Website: macys
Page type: account-dashboard
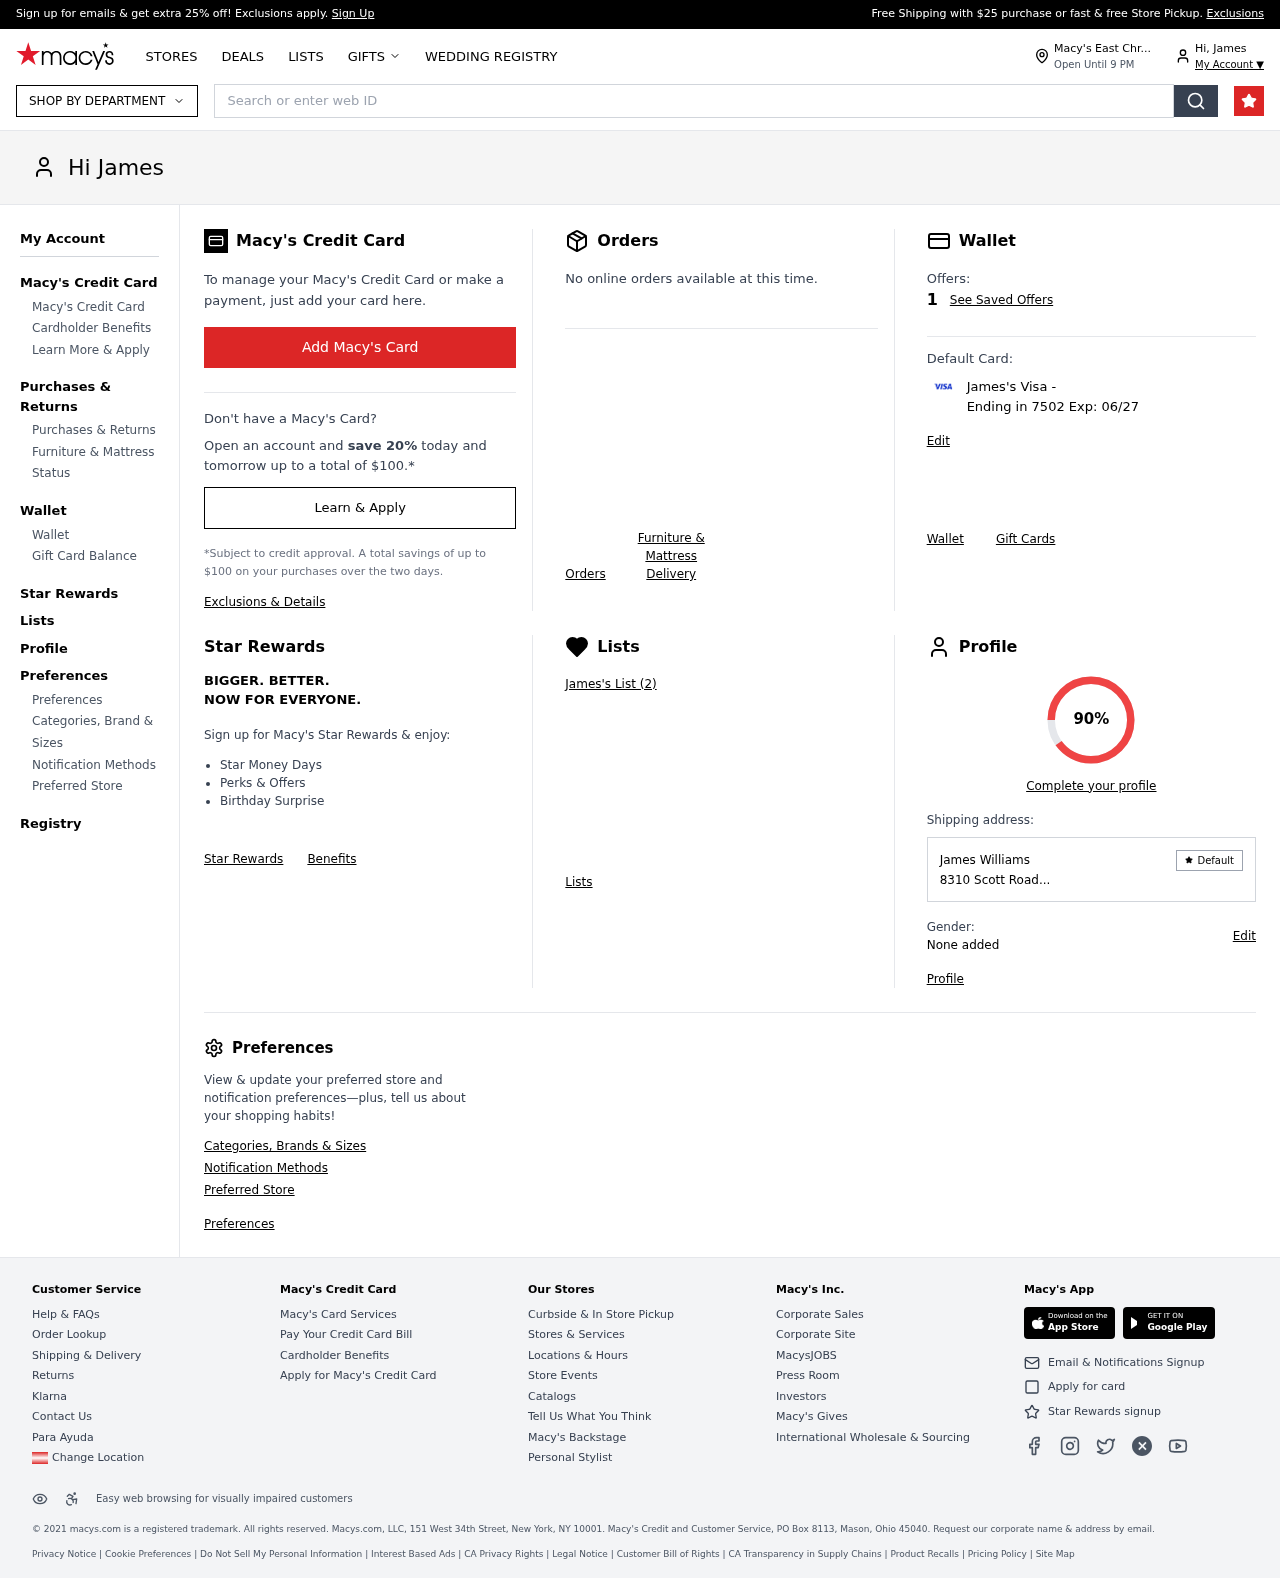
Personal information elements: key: PII_CARD_LAST4
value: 7502
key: PII_CARD_TYPE
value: Visa
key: PII_CITY
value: East Chr
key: PII_FIRSTNAME
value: James
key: PII_FULLNAME
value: James Williams
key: PII_STREET
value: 8310 Scott Road
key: PII_CARD_EXPIRY
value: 06/27
Search elements: key: HEADER_SEARCH
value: Search or enter web ID